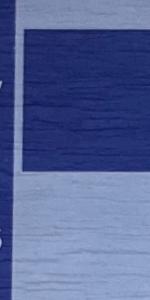
Label: Empty